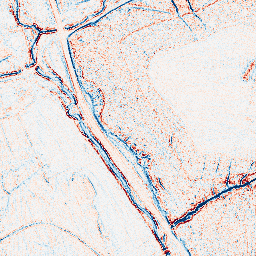
Category: edge_preserving
Decomposition family: bilateral
Decomposition parameters: d: 5
sigma_color: 75
sigma_space: 150
Upsampling method: fft_zeropad
Upsampling parameters: scale: 2
Upsampling scale: 2